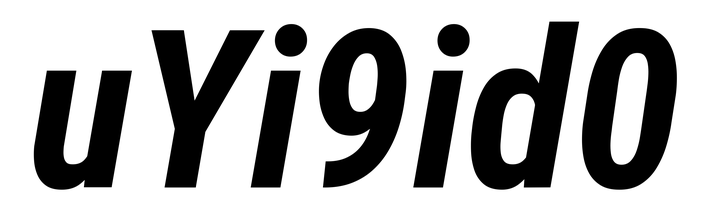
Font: Roboto-Italic_Condensed_Bold_Italic